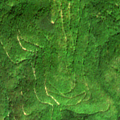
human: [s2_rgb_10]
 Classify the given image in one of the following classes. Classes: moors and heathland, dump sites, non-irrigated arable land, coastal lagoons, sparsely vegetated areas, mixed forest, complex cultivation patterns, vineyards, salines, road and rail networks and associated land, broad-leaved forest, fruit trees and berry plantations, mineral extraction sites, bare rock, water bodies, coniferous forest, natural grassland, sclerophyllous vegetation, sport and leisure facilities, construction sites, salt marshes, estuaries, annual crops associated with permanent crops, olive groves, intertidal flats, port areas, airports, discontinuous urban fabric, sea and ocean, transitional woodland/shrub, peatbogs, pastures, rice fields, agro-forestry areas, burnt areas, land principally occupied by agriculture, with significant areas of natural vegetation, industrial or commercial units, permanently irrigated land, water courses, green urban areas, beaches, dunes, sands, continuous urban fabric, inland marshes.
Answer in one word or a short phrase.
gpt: broad-leaved forest